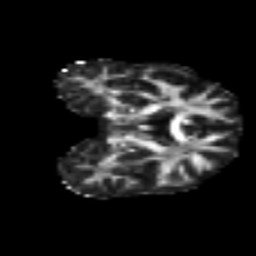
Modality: FA
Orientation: coronal
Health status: ill
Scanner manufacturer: philips
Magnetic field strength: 3 T
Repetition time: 9 s
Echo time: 0.127 s